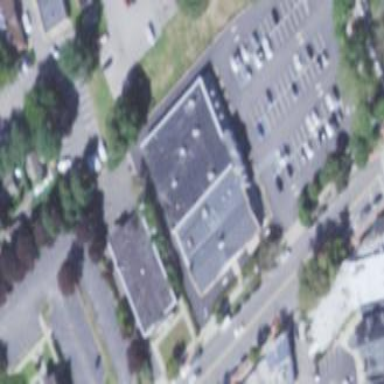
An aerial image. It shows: Commercial building.